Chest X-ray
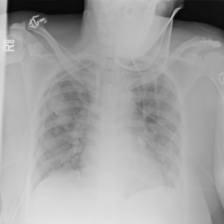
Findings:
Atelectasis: negative
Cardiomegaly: negative
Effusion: negative
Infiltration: negative
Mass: negative
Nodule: negative
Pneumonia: negative
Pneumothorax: positive
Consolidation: negative
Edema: negative
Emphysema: negative
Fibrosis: negative
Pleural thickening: negative
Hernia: negative